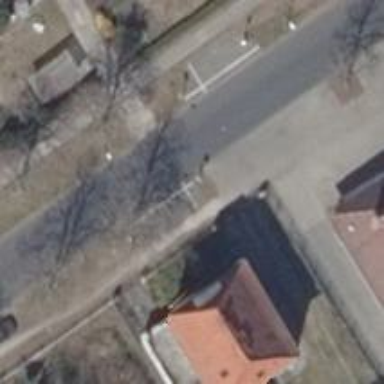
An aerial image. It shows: Footway.